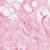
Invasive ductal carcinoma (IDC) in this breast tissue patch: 0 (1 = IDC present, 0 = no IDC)